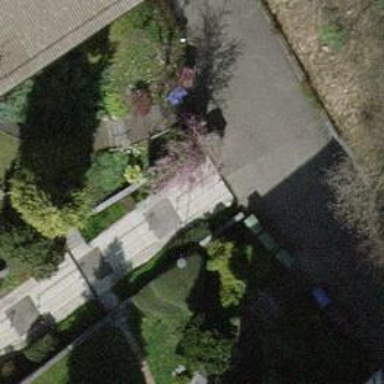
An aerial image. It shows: Concrete steps with ramp available for accessibility.